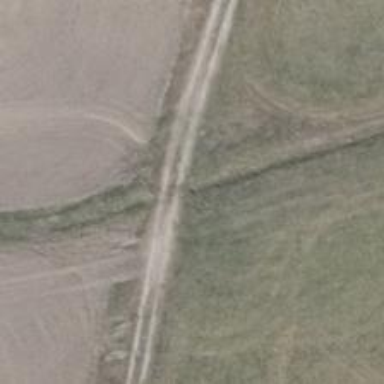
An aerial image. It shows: Track road with grade4 tracktype.